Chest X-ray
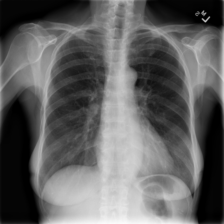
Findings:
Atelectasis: negative
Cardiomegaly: negative
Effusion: negative
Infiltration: positive
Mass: negative
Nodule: negative
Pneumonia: negative
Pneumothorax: negative
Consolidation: negative
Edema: negative
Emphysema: negative
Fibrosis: negative
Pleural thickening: negative
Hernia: negative